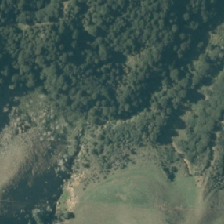
Land cover: grose_broom